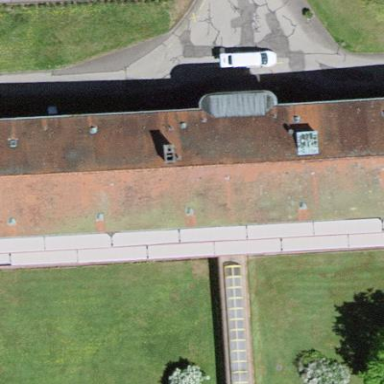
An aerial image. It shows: Hospital building.